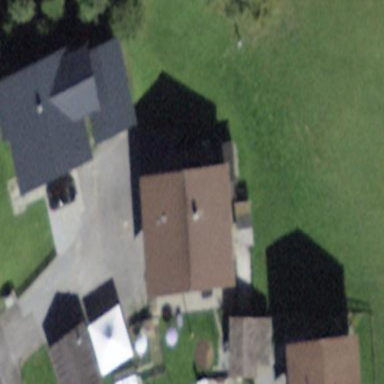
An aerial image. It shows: Residential building.